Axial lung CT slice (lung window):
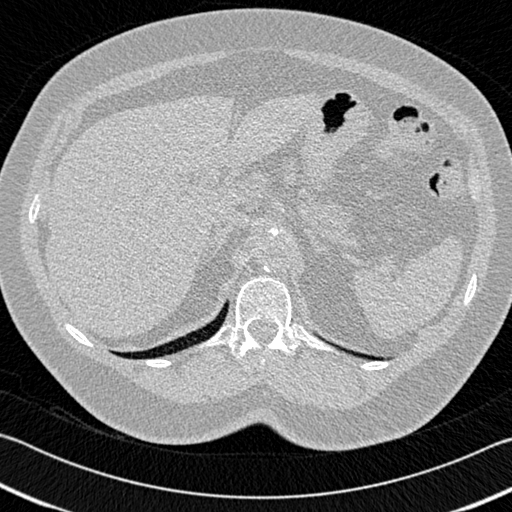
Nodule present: no